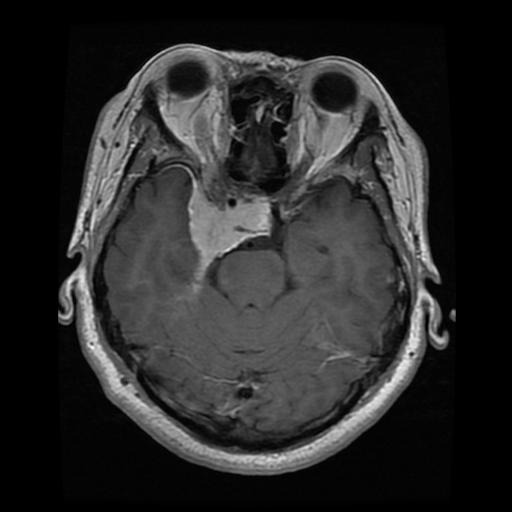
Label: meningioma